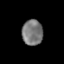
Tissue: lung
Cell type: Epithelial cells
Senescence score: 0.225
Nuclear area (px): 517
Mean DAPI intensity: 121.035